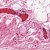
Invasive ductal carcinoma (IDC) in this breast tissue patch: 0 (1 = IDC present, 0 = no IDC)